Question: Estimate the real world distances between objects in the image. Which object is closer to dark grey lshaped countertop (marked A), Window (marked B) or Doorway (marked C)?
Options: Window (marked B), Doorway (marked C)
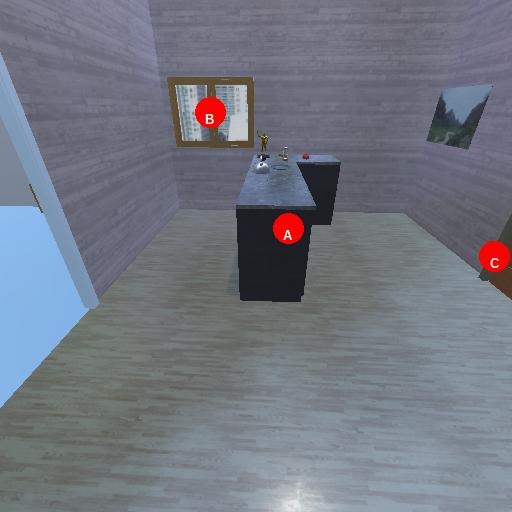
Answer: Window (marked B)